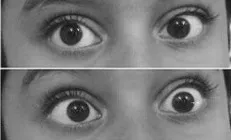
Position of the patient's eyes in all the gazes at the time of presentation showing significantly restricted ocular movement in upgaze and mild restriction in downgaze.
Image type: medical_photograph (other_medical_photograph)